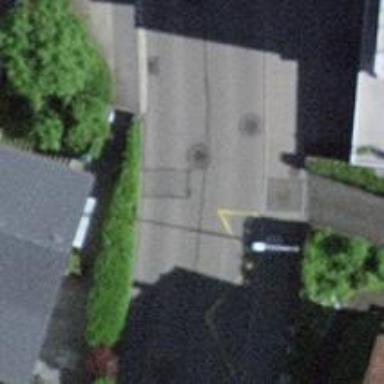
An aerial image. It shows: Bus stop with designated stop position for public transport.